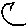
Label: moon